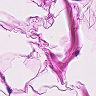
Metastatic tissue present: no